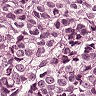
Metastatic tissue present: yes